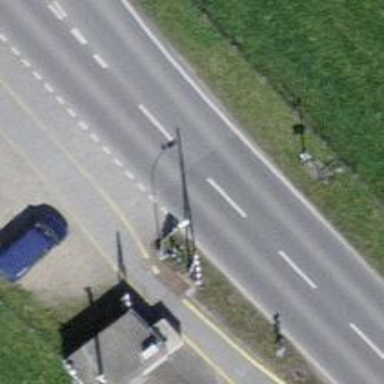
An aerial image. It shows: Lift gate barrier.